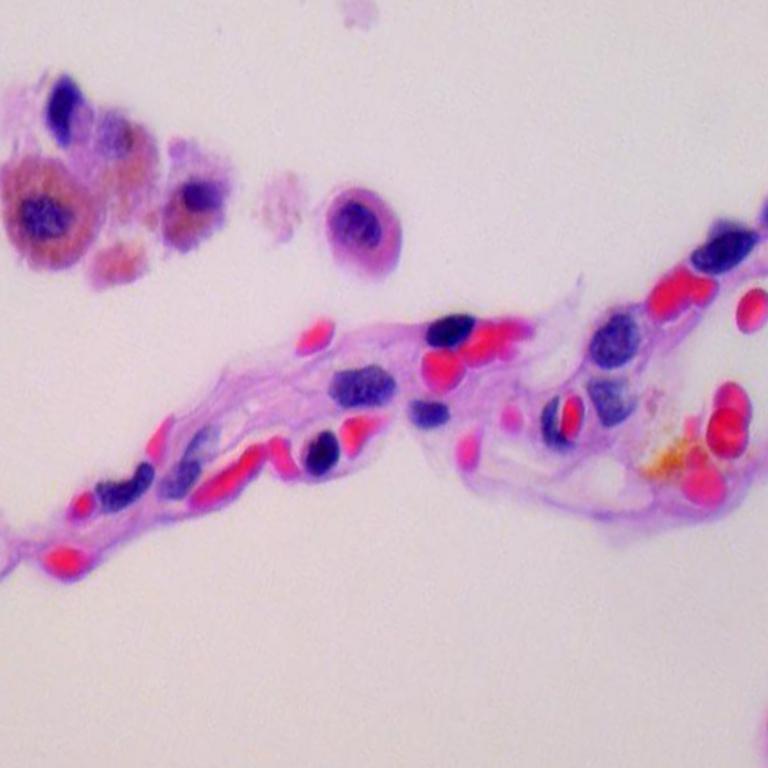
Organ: lung
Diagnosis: benign